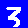
Digit: 3